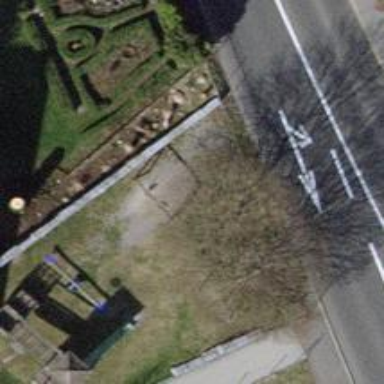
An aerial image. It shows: Playground featuring swings.